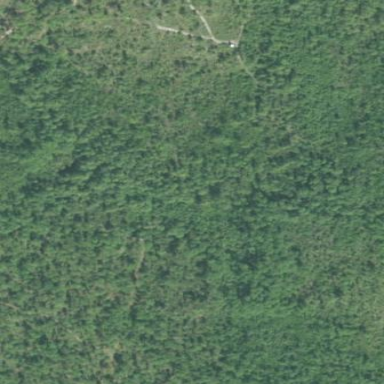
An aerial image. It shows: Beautiful woodland area.